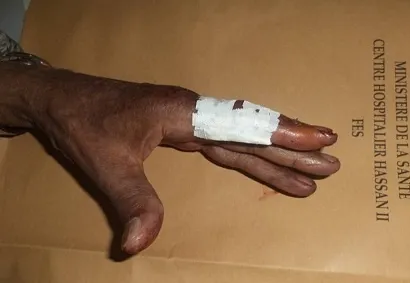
The photograph shows orthopedic treatment with immobilization of avulsion Central Slip of the index.
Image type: medical_photograph (skin_photograph)